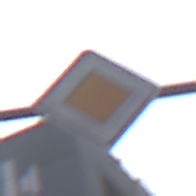
Verkehrszeichen: Vorfahrtsstrasse
Umgebung: Outdoor, Urban
Tageszeit: MorningAfternoon
Wetter: PartlyCloudy
Licht: Natural
Jahreszeit: NotSpecified
Kontrast: LowContrast